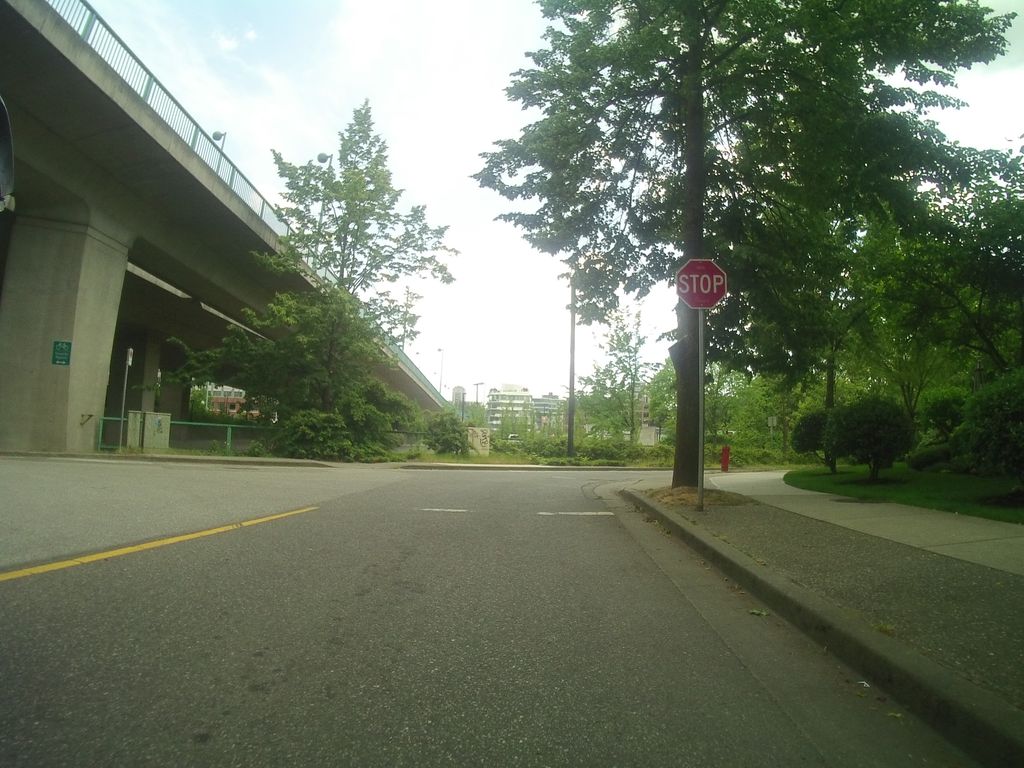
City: vancouver